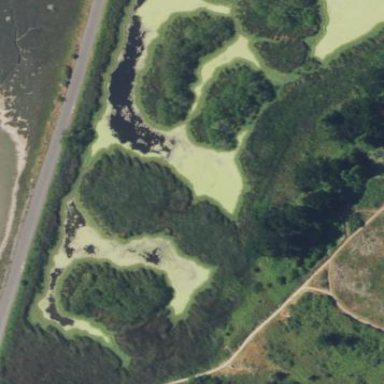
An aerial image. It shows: Marsh wetland.